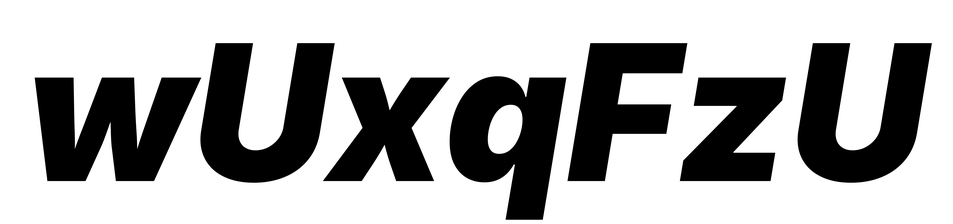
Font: Inter-Italic_Black_Italic